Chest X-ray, AP view. Patient: 32 years old, sex M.
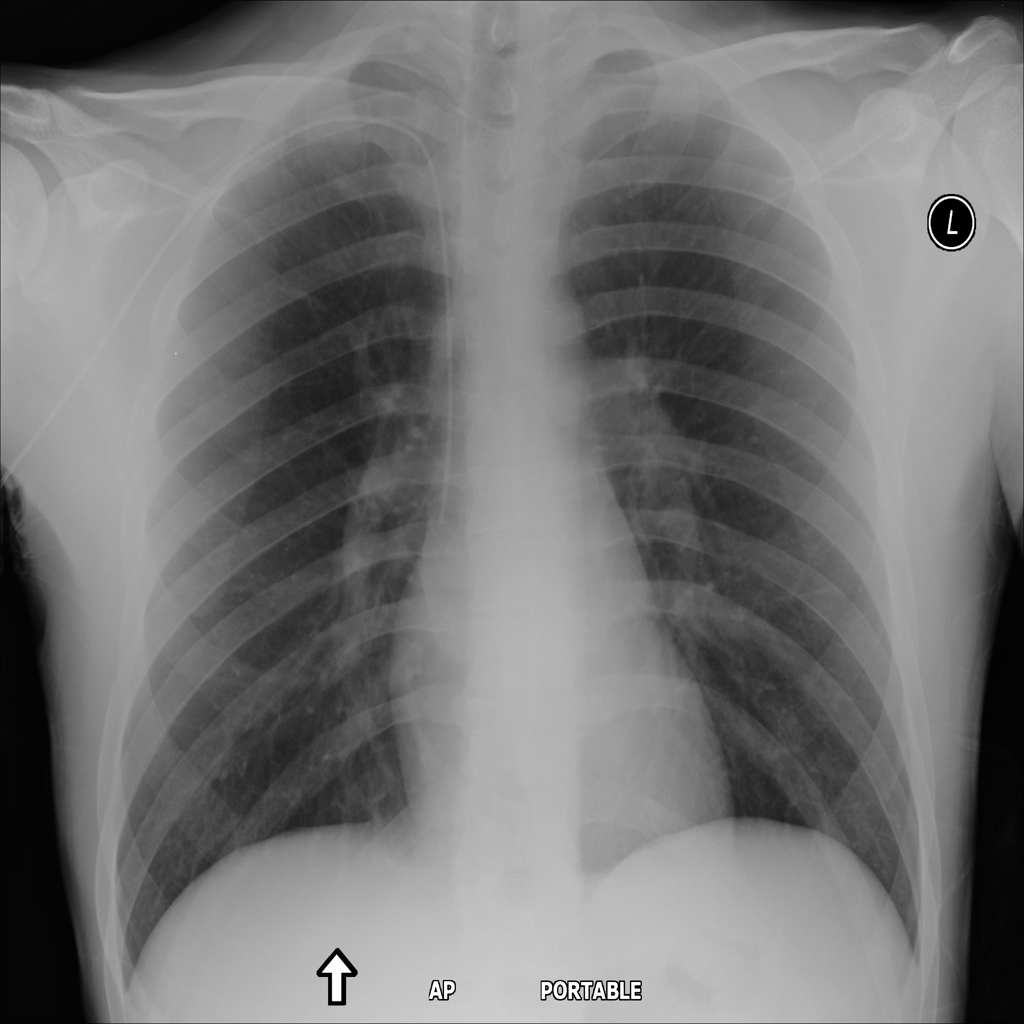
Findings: No Finding